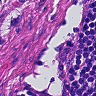
Metastatic tissue present: yes